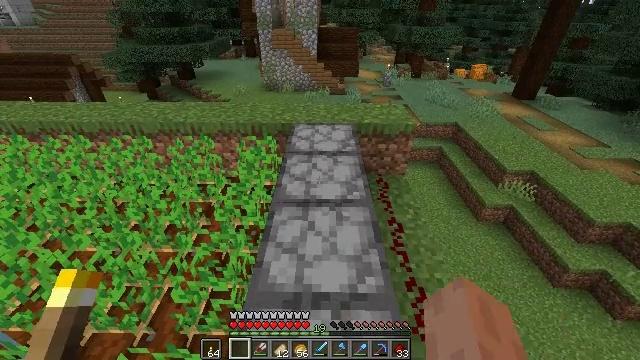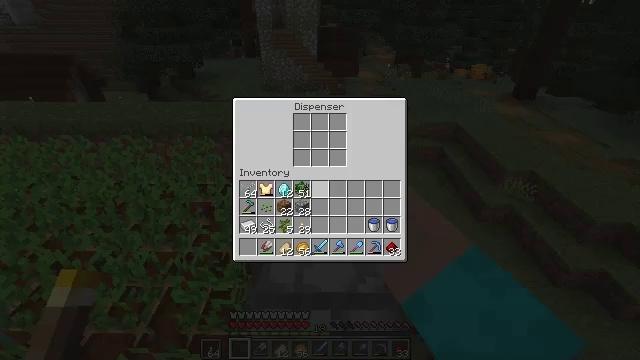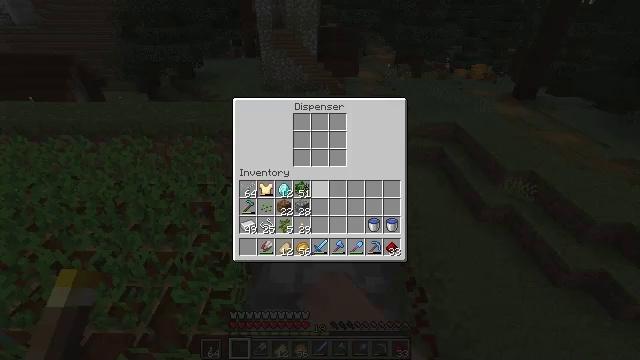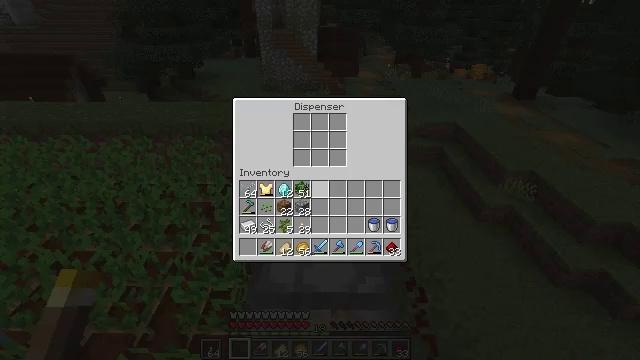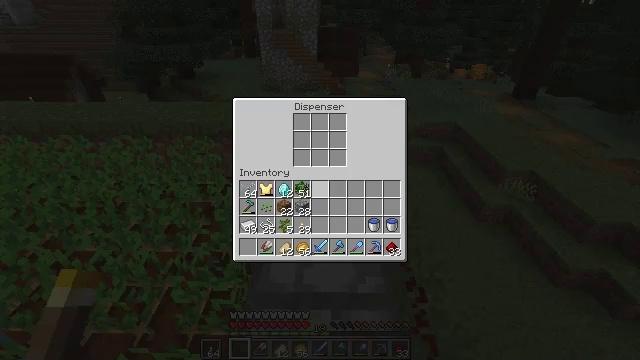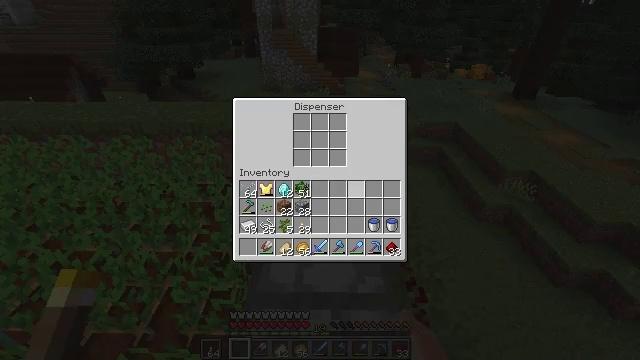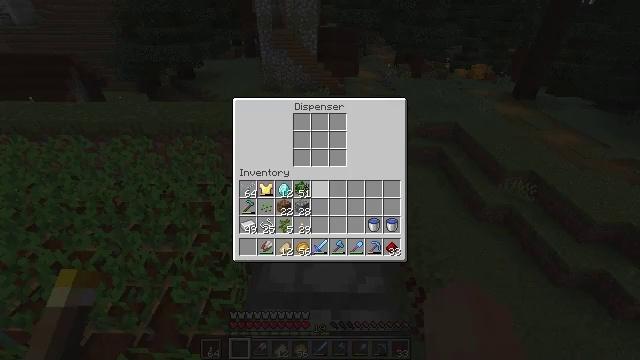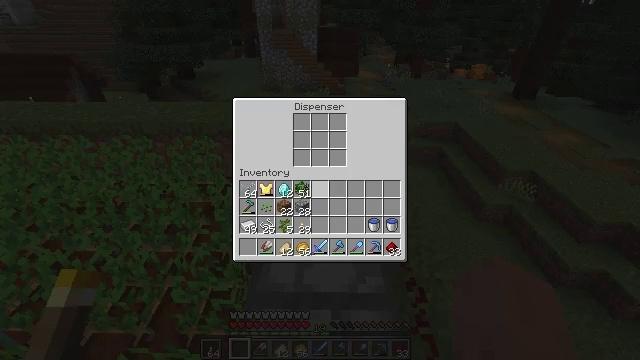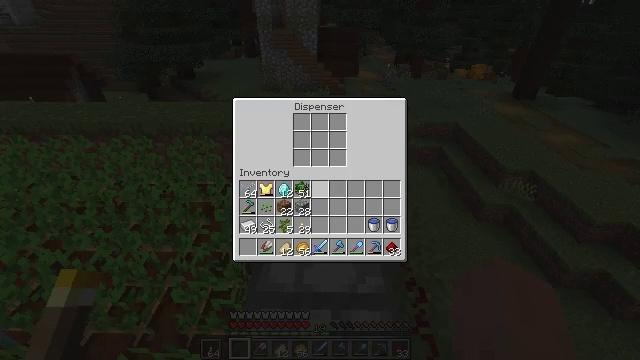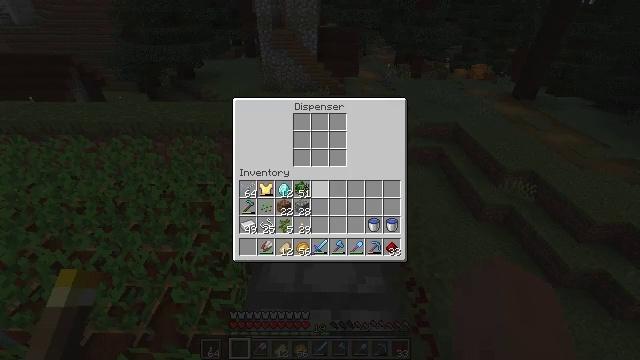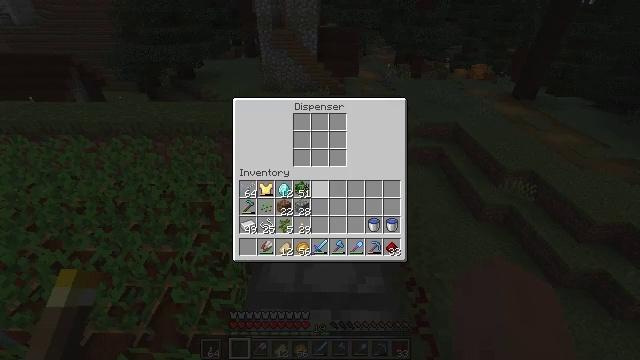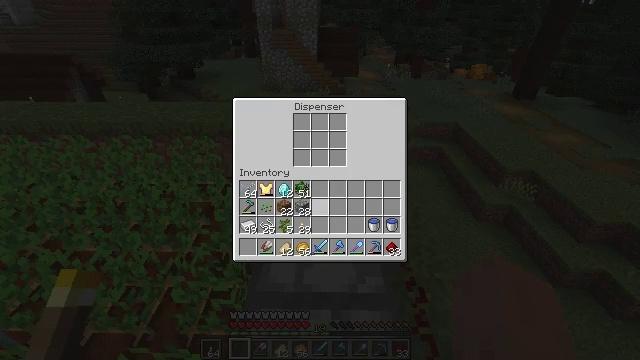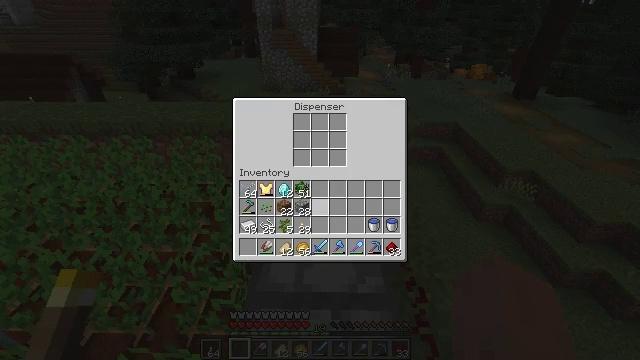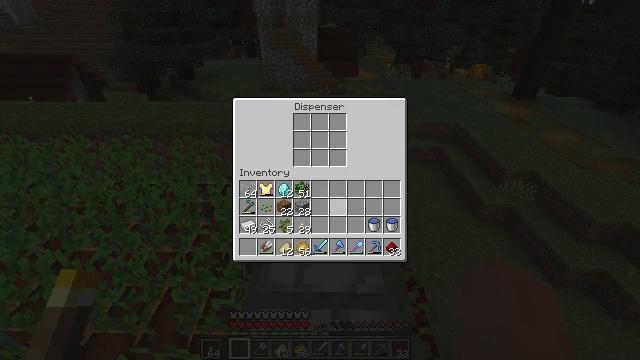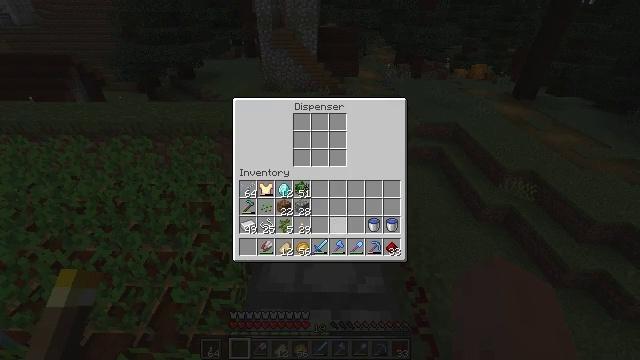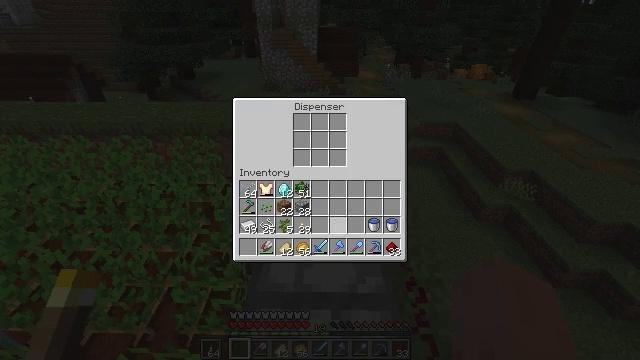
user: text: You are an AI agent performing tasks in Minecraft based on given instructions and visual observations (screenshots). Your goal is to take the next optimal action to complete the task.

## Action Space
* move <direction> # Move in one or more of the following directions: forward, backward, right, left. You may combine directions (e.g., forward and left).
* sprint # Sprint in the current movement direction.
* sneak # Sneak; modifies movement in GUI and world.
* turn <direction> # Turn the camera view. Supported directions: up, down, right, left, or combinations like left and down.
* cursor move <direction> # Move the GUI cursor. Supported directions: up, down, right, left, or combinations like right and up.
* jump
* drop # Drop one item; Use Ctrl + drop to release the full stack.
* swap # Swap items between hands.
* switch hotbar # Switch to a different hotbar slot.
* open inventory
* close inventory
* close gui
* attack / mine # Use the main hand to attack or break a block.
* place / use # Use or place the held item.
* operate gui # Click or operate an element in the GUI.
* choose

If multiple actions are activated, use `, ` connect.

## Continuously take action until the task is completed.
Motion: motion action
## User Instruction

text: Mine the repeater.
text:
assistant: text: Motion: no_op
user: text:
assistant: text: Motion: no_op
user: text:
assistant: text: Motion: no_op
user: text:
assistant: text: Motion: cursor move right
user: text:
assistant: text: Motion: cursor move right
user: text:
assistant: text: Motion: no_op
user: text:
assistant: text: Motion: no_op
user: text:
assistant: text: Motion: no_op
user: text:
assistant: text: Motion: sneak
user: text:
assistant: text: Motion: sneak
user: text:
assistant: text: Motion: sneak
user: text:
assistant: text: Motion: sneak, cursor move down
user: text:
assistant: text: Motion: sneak
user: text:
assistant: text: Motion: sneak, cursor move right
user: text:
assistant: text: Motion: sneak
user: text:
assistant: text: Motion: sneak
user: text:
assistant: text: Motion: sneak
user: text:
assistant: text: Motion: sneak
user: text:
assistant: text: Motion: sneak
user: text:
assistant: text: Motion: sneak
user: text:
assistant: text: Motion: sneak
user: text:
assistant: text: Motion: sneak
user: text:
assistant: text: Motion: sneak
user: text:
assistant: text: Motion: sneak
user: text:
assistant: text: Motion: sneak
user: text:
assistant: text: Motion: sneak, operate gui
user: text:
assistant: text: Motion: sneak, operate gui
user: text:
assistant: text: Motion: sneak, operate gui
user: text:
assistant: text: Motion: sneak
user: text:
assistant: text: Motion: sneak